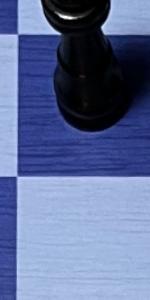
Label: Empty